Question: I have installed flashdevelop in windows XP, and although I've installed java 6, all buttons of debugger are disabled ..
Any idea? please see attached image

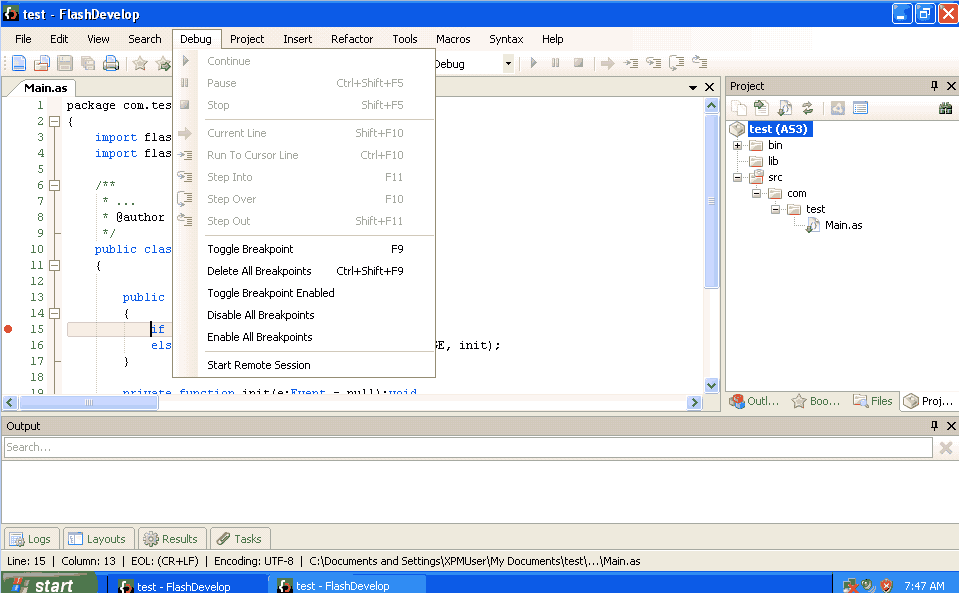
Answer: They are disabled because the debugger isn't connected to any SWF.